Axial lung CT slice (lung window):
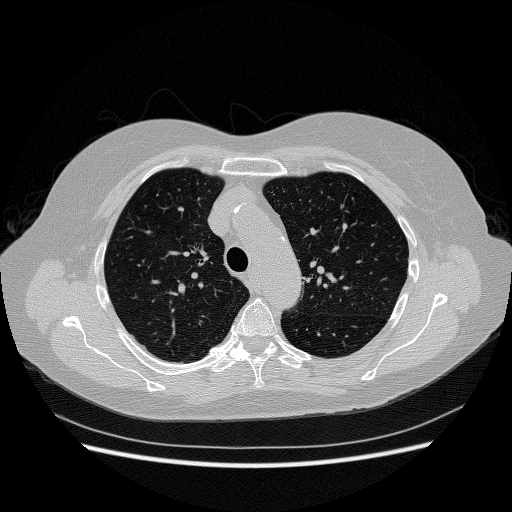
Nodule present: no